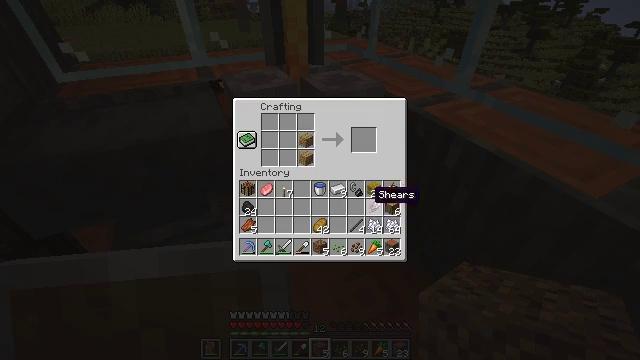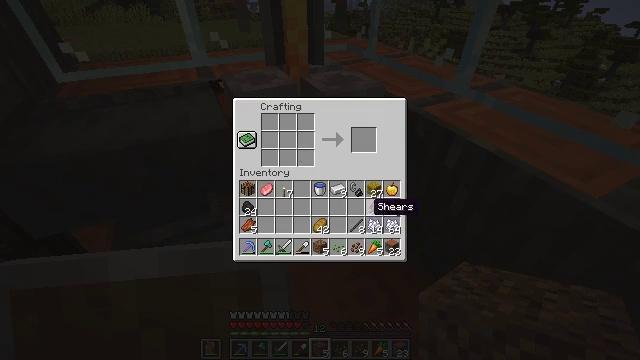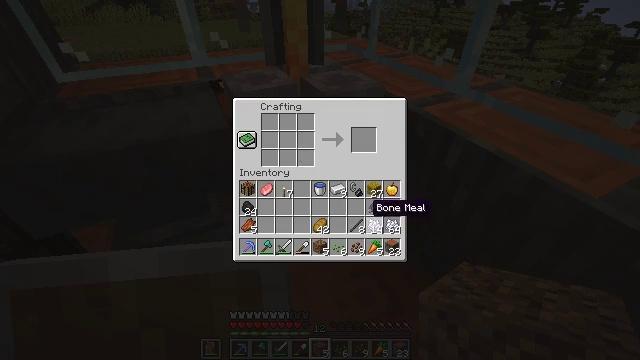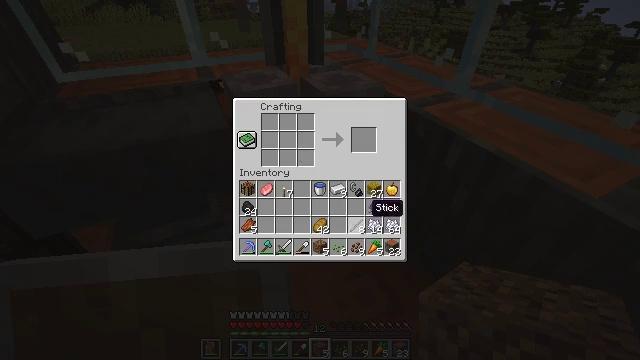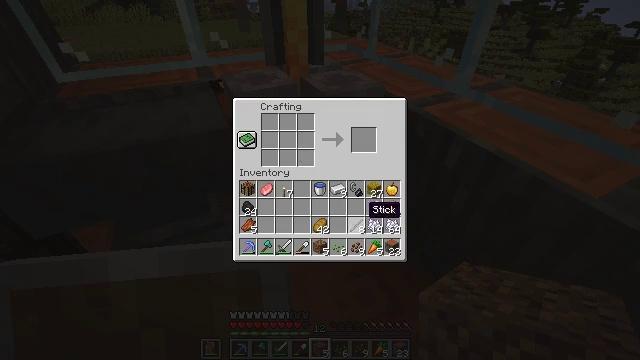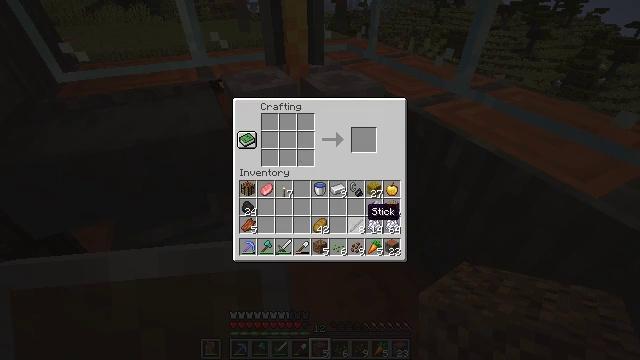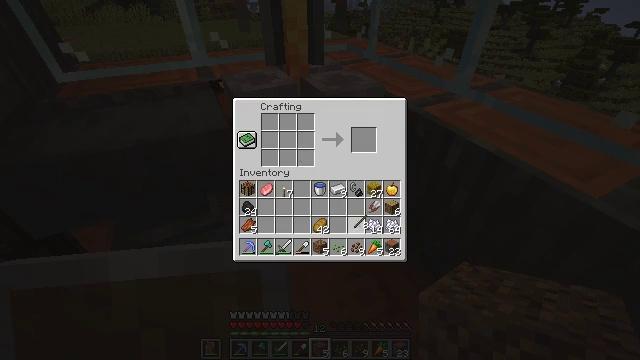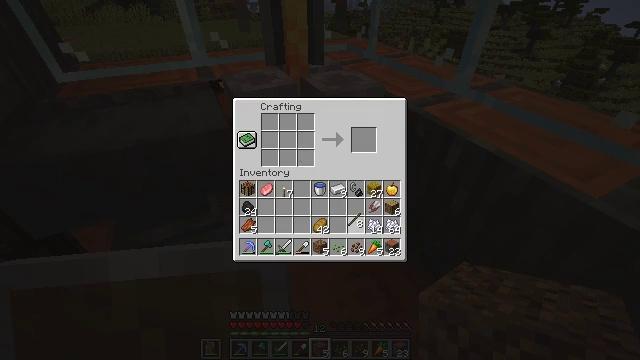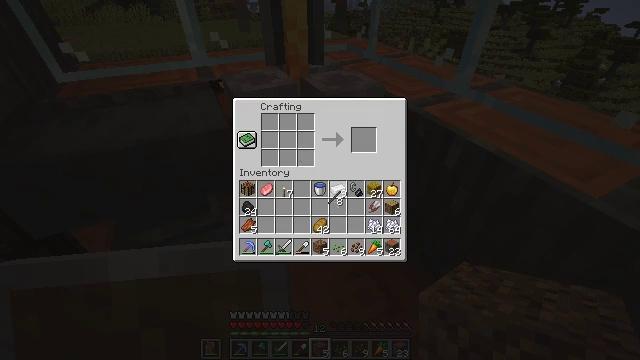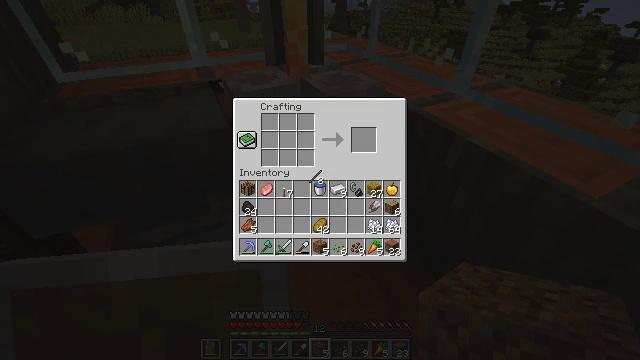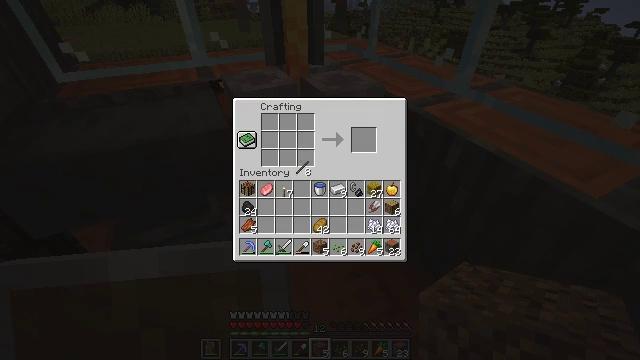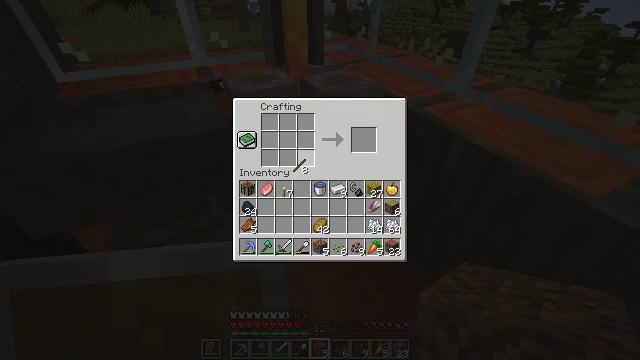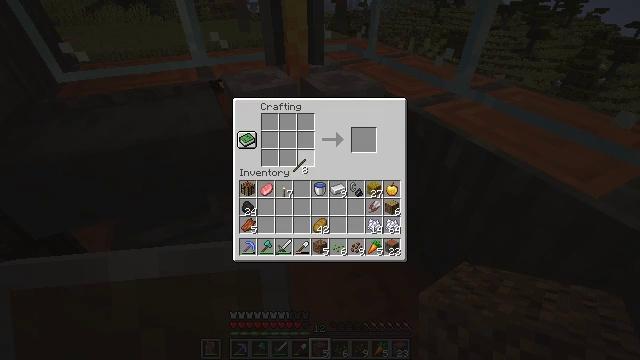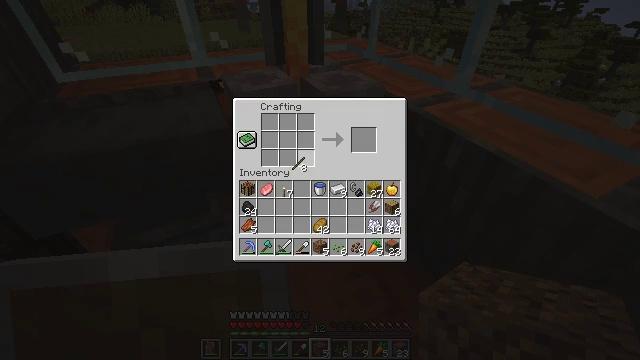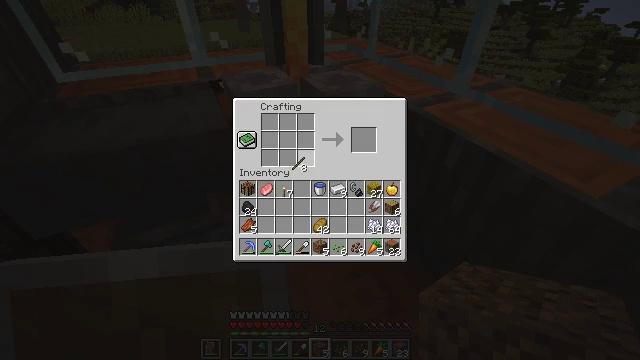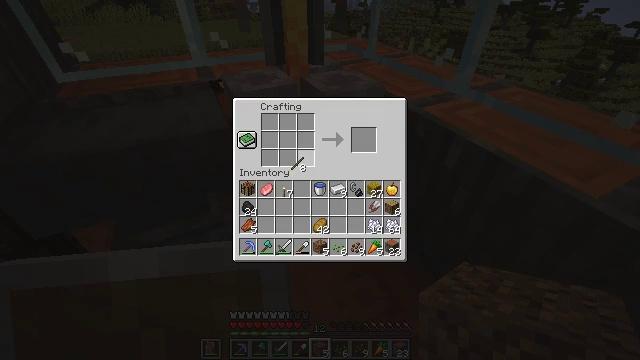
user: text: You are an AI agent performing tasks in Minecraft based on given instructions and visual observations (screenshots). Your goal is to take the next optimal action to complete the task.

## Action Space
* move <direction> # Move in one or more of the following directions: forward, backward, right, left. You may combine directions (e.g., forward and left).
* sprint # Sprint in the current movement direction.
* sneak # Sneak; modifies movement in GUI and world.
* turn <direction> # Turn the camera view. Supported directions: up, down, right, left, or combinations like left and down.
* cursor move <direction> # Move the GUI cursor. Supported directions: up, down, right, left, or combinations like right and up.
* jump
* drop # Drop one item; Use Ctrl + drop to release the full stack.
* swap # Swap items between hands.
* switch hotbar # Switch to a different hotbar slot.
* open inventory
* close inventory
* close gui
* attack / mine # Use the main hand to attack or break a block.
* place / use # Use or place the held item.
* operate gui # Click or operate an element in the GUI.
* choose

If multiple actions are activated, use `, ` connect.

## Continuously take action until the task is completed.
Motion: motion action
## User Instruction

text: Craft the iron hoe on the crafting table.
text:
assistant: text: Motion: cursor move down, open gui
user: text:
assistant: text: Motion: no_op
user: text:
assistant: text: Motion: no_op
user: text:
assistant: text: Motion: no_op
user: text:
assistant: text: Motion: no_op
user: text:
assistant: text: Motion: operate gui
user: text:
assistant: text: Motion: operate gui
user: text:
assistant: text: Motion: cursor move left and up
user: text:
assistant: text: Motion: cursor move left and up
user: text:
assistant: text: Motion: cursor move left and up
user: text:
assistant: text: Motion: no_op
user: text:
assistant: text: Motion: no_op
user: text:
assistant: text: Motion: no_op
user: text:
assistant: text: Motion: no_op
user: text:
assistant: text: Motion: choose
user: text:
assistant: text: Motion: choose
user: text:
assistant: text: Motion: cursor move up, choose
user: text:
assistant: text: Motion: choose
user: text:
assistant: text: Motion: choose
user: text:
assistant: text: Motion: choose
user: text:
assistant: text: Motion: cursor move down
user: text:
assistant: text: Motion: cursor move down
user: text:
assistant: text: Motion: cursor move right and down
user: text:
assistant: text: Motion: cursor move down
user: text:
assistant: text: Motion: cursor move right and down
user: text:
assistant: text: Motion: cursor move down
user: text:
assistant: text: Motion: no_op
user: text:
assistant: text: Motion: no_op
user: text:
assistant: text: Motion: no_op
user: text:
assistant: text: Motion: no_op